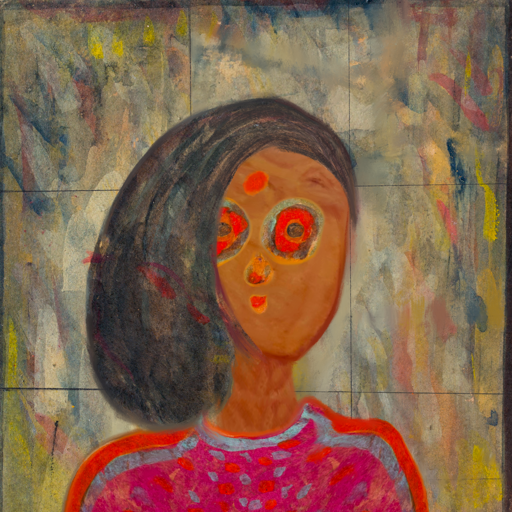
Background: GypsyMother, Head And Neck Front: Pious_Lady, Face Front: Sisters, Bust: Sisters, Hair Front: Gypsy_Mother, Head Accessory: Blank, Second Necklace: Blank, Necklace: Blank, Baby: Blank